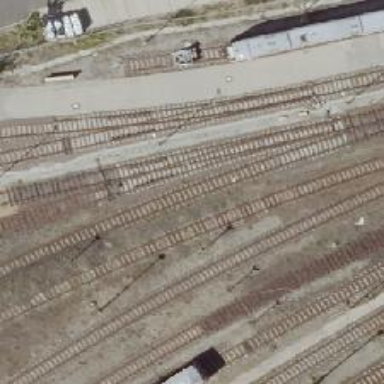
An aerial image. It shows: Railway signal.